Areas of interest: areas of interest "Yida Tennis Country Club (Headquarters)"
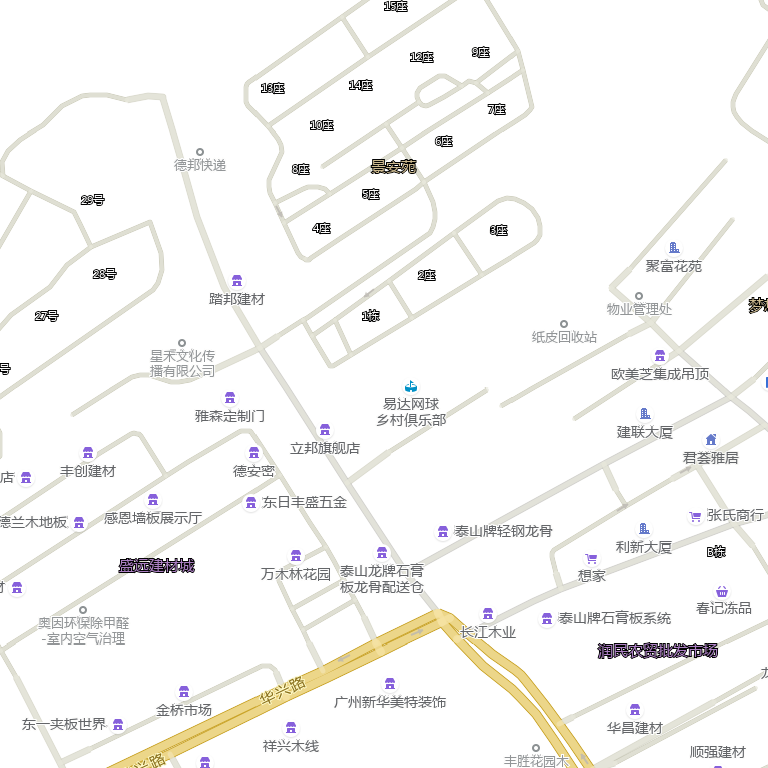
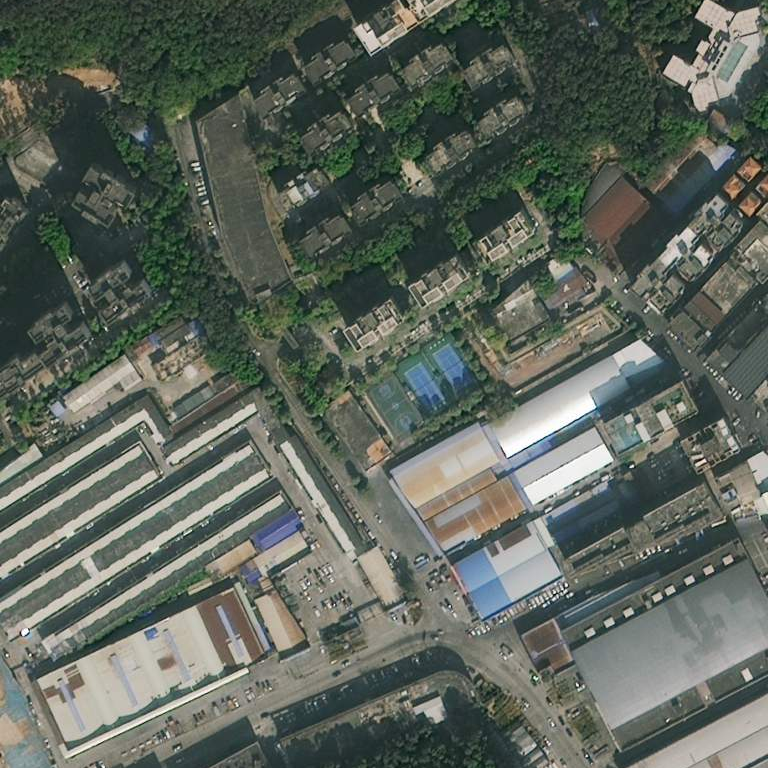